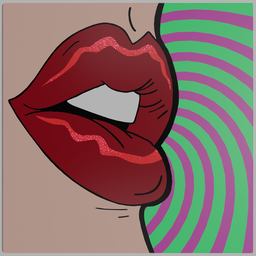
Label: decoration